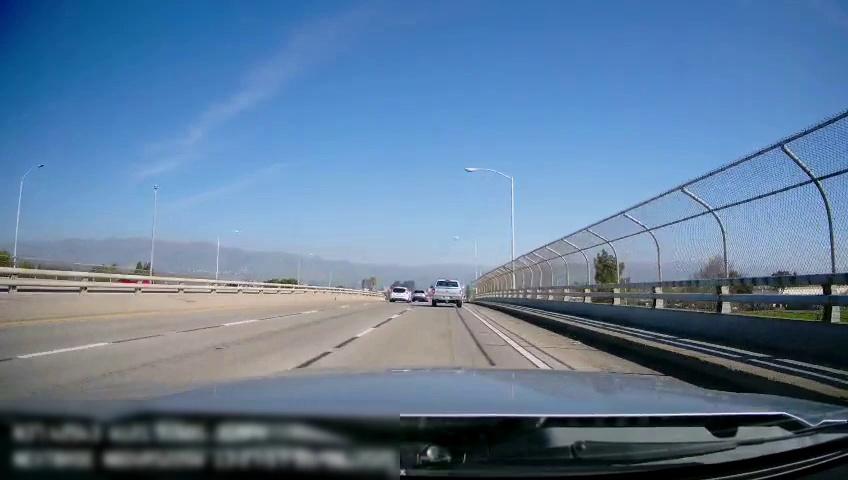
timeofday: Day
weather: Sunny
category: Drivable Space
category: Vehicles | SUV
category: Vehicles | Truck
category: Vehicles | SUV
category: Lanes | Current Lane
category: Lanes | Current Lane
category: Lanes | Opposite Lane